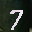
Label: 7